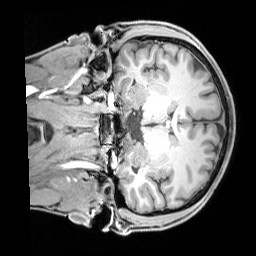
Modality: T1w
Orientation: coronal
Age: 23
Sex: male
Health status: healthy
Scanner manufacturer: siemens
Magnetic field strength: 3 T
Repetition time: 1.65 s
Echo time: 0.00182 s